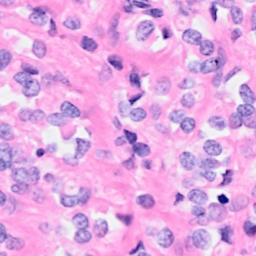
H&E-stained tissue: Breast